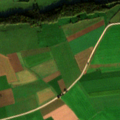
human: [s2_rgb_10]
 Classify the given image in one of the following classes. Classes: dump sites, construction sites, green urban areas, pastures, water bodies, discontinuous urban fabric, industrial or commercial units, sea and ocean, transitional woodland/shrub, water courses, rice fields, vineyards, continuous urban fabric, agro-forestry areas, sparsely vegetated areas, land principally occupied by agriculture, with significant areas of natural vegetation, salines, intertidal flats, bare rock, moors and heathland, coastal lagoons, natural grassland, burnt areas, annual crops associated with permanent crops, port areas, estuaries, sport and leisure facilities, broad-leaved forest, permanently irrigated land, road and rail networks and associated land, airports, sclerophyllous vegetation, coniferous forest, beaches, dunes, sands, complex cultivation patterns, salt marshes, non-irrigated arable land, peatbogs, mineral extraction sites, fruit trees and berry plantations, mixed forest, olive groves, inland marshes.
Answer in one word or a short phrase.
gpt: non-irrigated arable land, pastures, complex cultivation patterns, land principally occupied by agriculture, with significant areas of natural vegetation